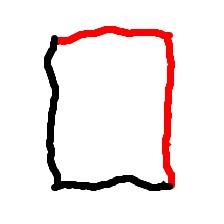
Shape: rectangle